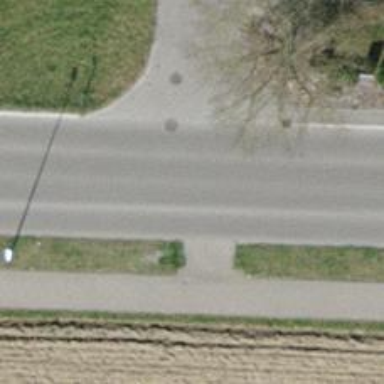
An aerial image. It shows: Asphalt cycleway.